Field crop: maize
Growth stage: 1
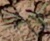
Species: lolium